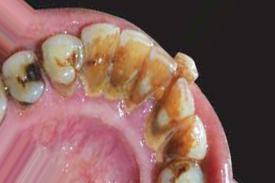
Condition: Tooth Discoloration